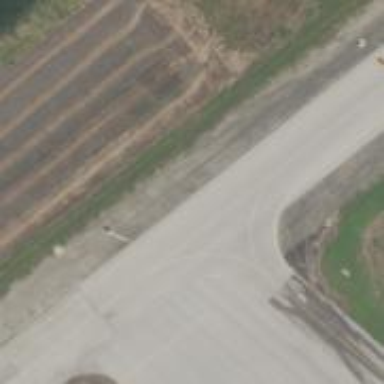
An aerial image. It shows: View of taxiway at the airport.